Aerial crown-view tile of a tropical tree (Barro Colorado Island, Panama), acquired 20250512:
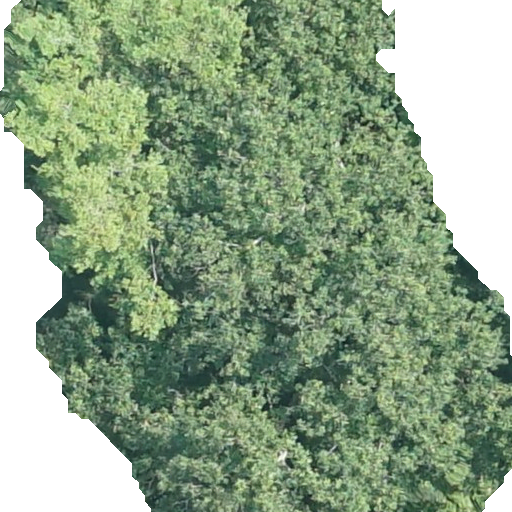
Species: Hieronyma alchorneoides
GBIF accepted scientific name: Hieronyma alchorneoides
Crown area: 338.032 m²